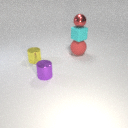
small yellow metal cylinder in front of large red rubber sphere